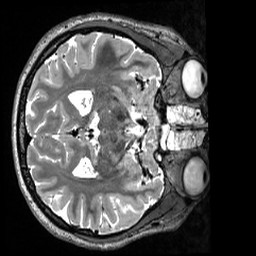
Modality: T2w
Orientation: axial
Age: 28
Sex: female
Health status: ill
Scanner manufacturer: siemens
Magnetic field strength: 3 T
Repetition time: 3.2 s
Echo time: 0.563 s